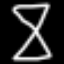
Label: hourglass